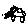
Label: car